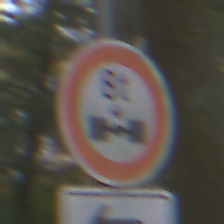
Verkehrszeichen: TatsaechlicheAchslast
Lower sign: RichtungsangabeDurchPfeile2
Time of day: Midday
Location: Outdoor (Nature)
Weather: Overcast
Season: Autumn
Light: Natural